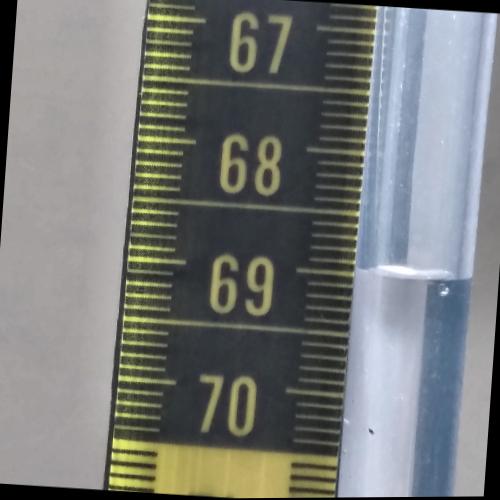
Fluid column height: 69.0 cm